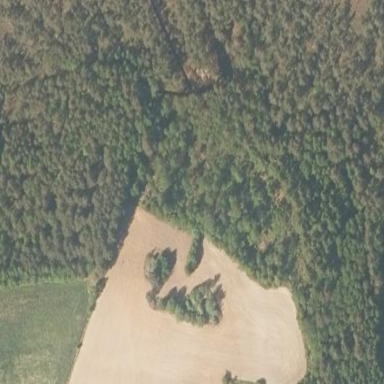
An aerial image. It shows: Evergreen woodland with needle-leaved trees.